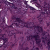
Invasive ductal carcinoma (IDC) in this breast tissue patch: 1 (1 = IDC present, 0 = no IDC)